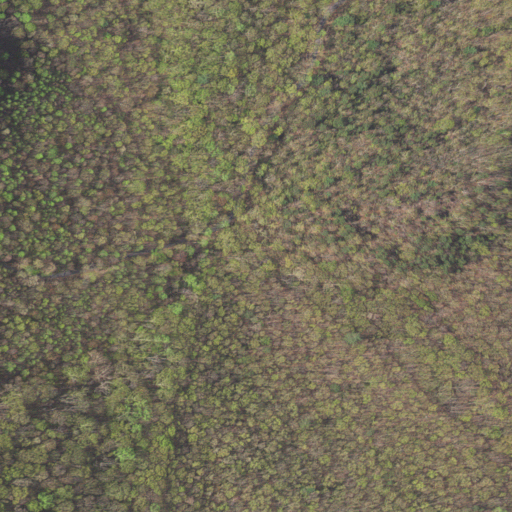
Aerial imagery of valley in Virginia named Lafes Hollow containing deciduous forest, mixed forest, and open development